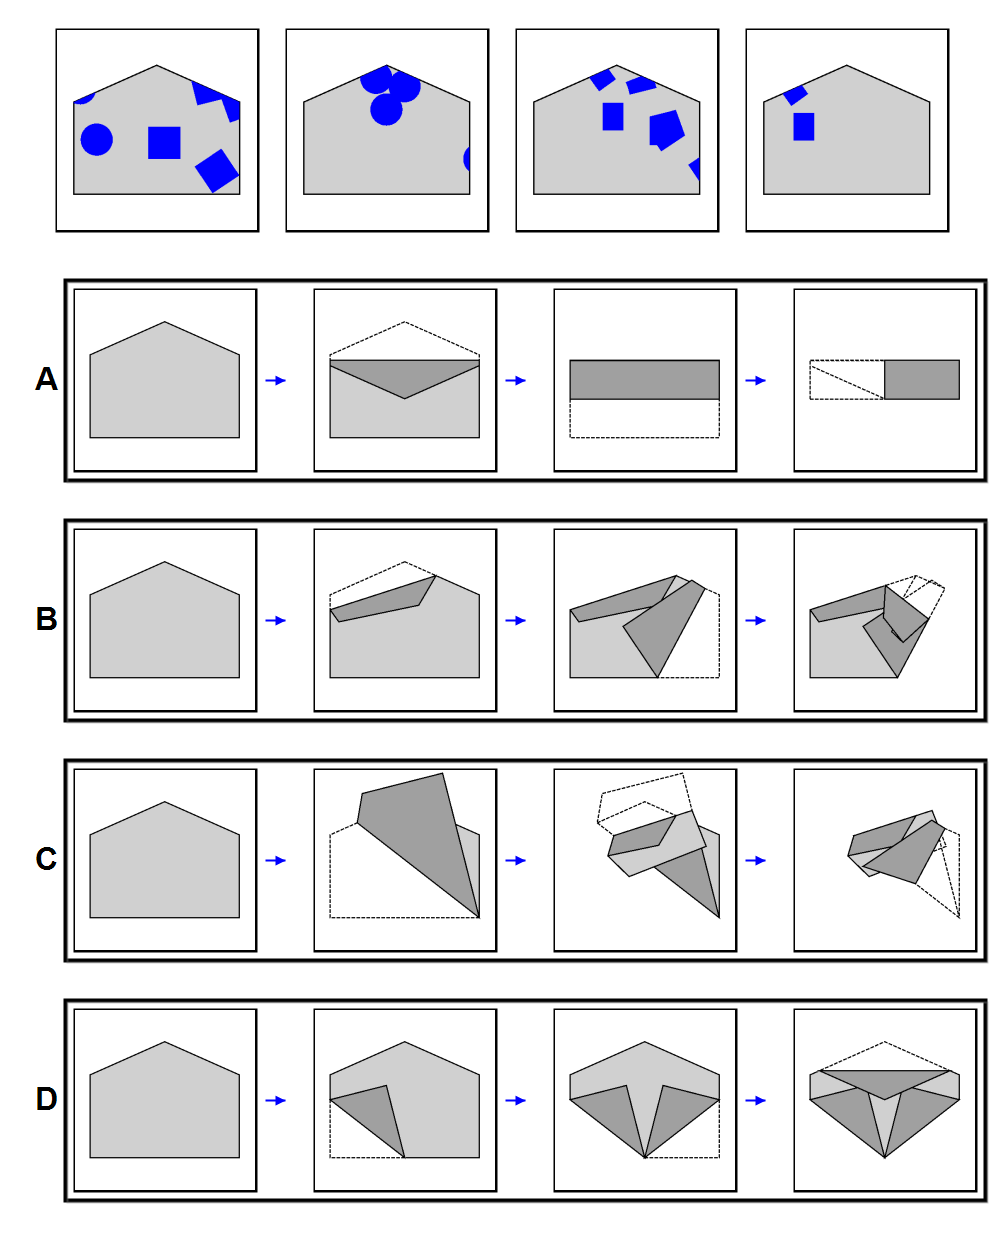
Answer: B